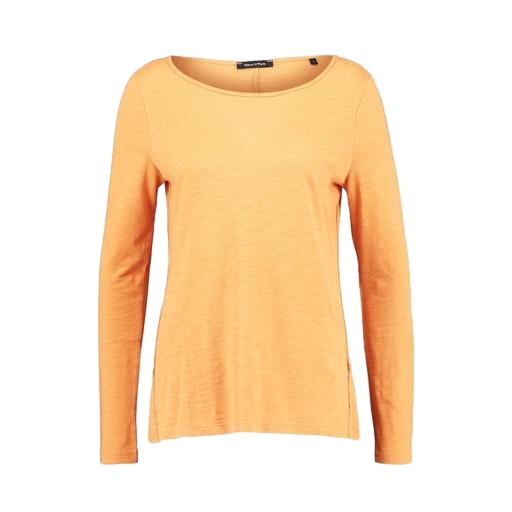
longsleeve t-shirt, long-sleeve t-shirt only macy, orange slub tee, white background